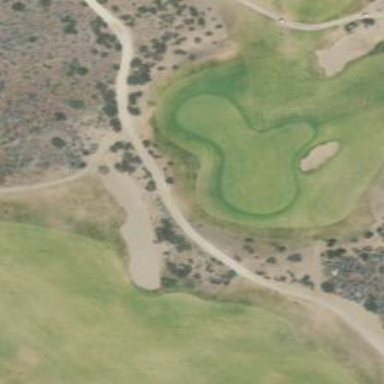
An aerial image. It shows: Golf green.